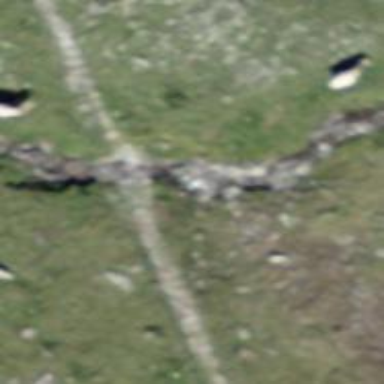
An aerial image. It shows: Unpaved path with bridge.